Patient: sex F, age 61
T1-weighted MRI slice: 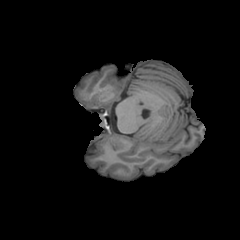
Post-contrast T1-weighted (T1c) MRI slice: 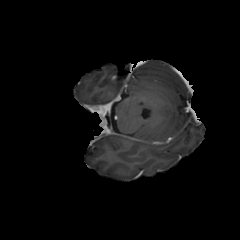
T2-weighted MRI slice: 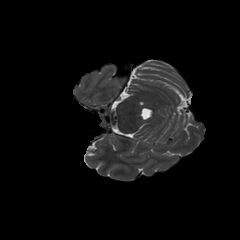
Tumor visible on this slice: no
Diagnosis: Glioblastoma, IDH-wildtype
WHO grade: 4